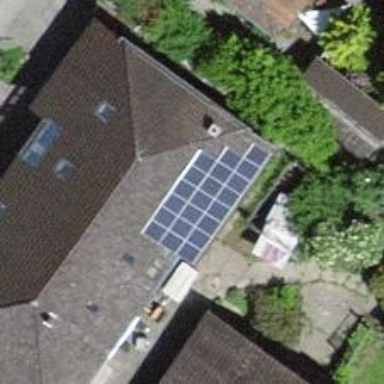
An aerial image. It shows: Solar power generator using photovoltaic method with solar photovoltaic panel types.